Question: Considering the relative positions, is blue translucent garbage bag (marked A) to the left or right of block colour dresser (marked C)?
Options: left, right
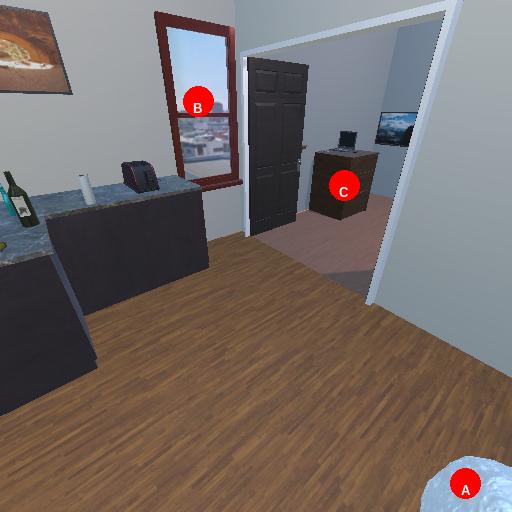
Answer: left